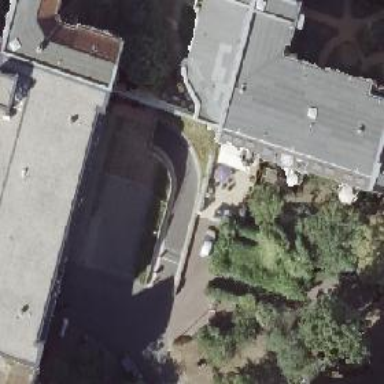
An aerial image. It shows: Parking entrance.